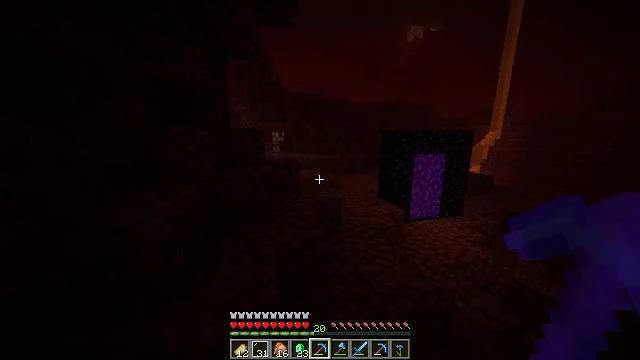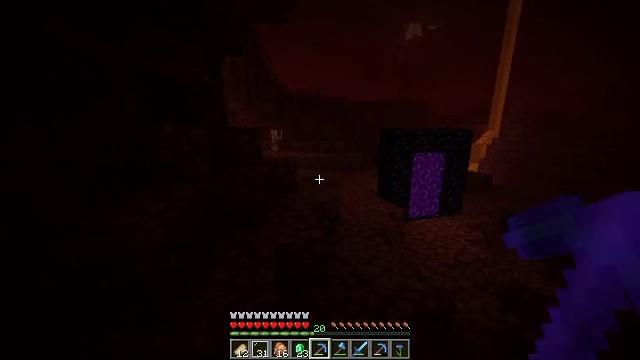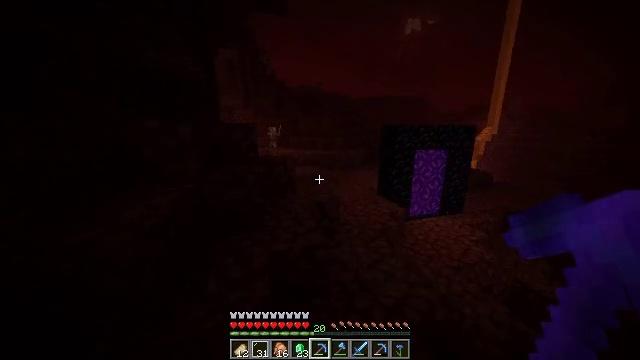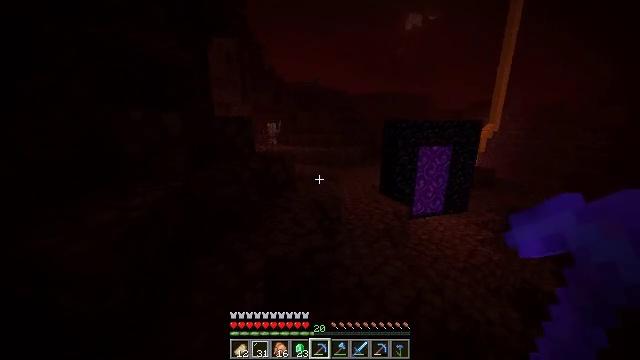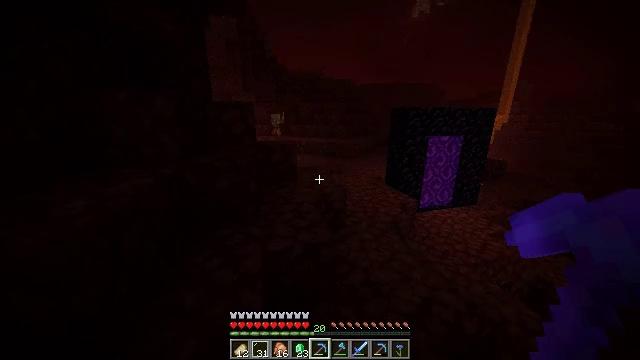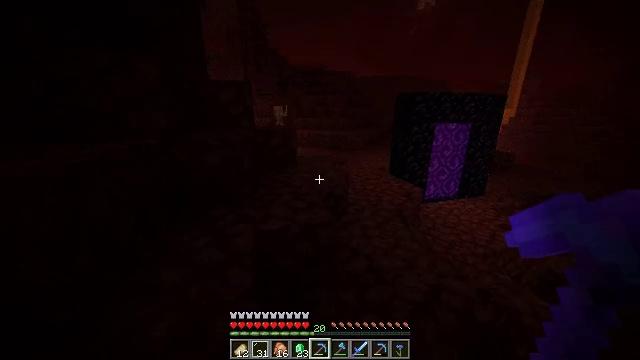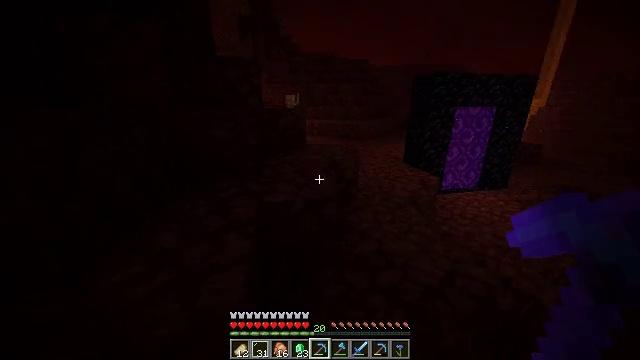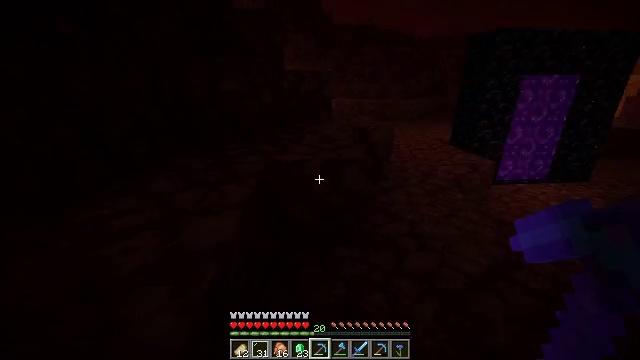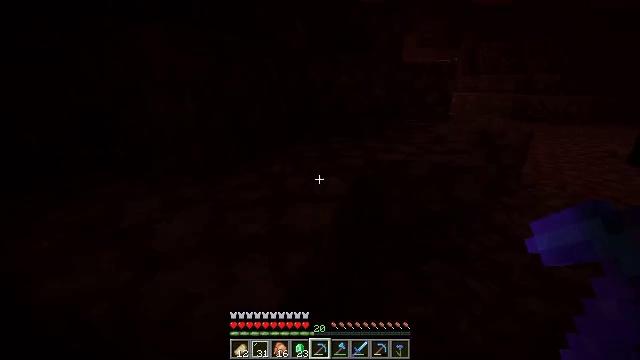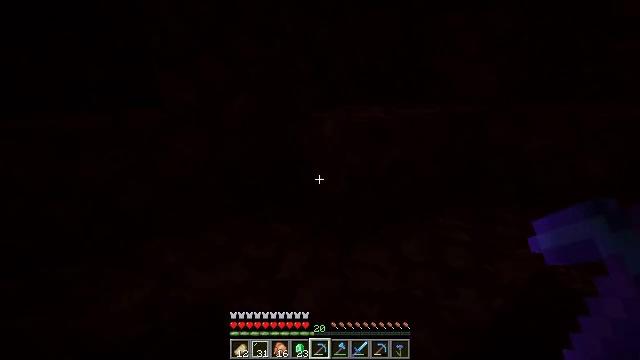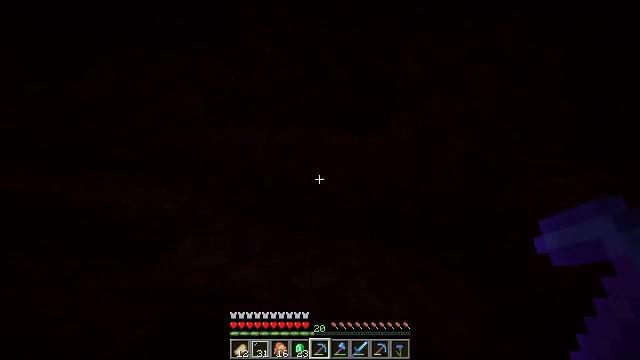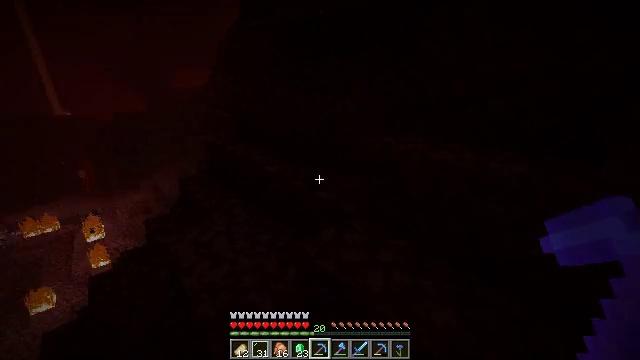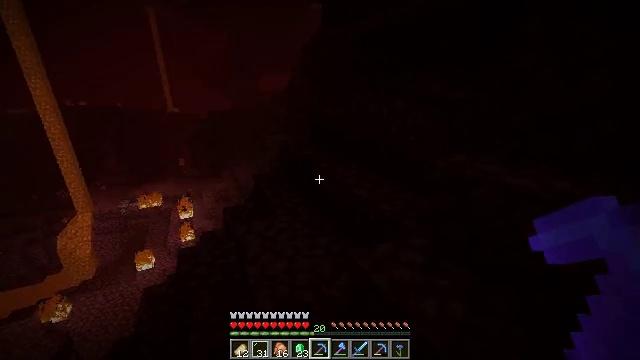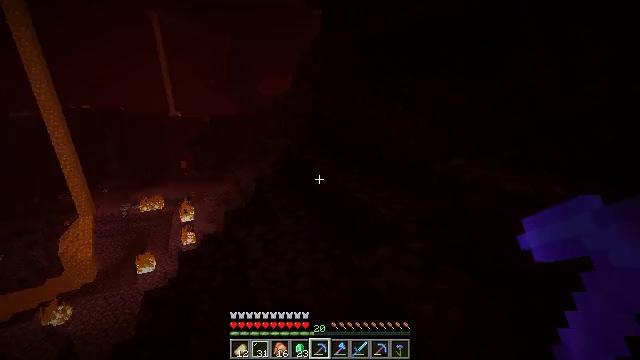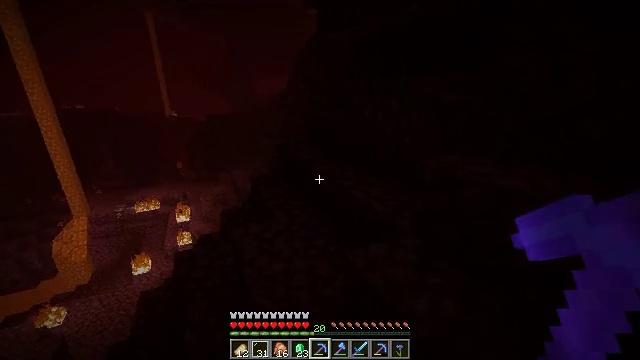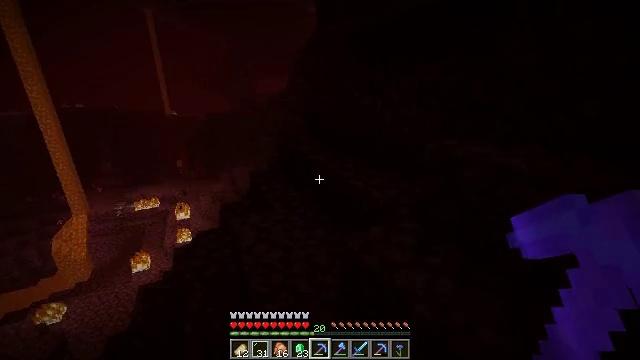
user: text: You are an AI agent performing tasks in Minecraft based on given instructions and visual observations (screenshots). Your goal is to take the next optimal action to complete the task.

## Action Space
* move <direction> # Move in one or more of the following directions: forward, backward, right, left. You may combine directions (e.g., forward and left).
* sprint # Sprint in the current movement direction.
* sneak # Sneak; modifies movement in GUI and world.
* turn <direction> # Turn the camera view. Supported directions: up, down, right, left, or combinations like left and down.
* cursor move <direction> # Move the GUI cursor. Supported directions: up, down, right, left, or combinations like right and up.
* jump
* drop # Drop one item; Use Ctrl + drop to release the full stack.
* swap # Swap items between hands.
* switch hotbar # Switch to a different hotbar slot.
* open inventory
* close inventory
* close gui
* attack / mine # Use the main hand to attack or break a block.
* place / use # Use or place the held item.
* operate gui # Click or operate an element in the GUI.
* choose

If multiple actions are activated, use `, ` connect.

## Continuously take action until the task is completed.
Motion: motion action
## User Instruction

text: Break the nether gold ore to obtain gold nuggets.
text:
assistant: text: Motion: move forward, jump
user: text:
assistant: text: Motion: move forward, jump
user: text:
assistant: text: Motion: move forward, jump
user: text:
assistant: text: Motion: move forward, turn down, jump
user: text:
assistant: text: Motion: move forward, jump
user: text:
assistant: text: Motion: move forward, turn left and down, jump
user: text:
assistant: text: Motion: move forward, turn left and down, jump
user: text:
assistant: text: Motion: move forward, turn left and down, jump
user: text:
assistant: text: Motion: move forward, turn left
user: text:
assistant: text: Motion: turn left
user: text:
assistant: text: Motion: turn left
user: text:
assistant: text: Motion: turn left
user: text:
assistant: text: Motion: no_op
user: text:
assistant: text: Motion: no_op
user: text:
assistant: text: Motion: no_op
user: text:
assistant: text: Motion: no_op
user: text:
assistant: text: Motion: move forward
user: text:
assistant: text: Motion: move forward
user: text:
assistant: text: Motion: move forward
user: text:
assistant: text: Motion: move forward, turn left and down
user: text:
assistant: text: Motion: move forward, sprint, turn left and down
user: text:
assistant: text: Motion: move forward, sprint, turn left and down
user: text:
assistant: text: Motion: move forward, sprint, turn left and down
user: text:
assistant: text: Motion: move forward, sprint, turn left
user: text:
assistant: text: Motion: move forward, turn left
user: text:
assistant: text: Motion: move forward, turn left and down
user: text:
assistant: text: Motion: move forward, turn left
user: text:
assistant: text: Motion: move forward, turn left and down
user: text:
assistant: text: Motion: move forward
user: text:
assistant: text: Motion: move forward, turn right